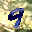
Label: 9